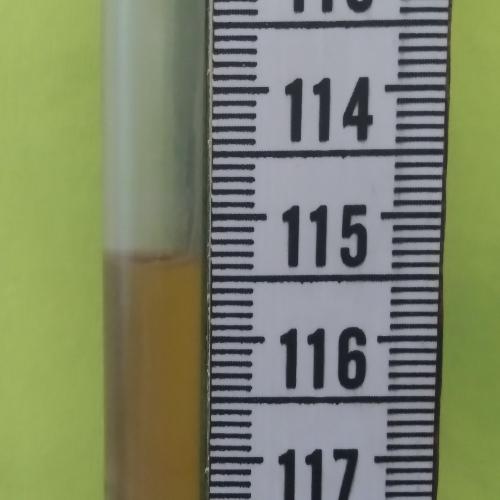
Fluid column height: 115.3 cm